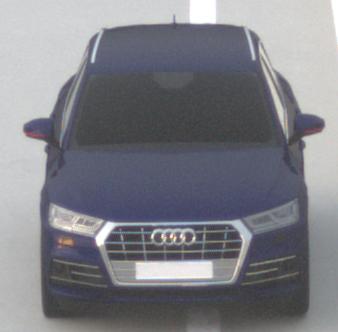
Make: Audi
Model: Q5 45 TFSI
Detailed model: Q5 (FY)
Model produced from: 2019/01
Model produced until: 2019/05
Doors: 5
Color: blue
Road condition: dry road
Daytime: sunrise or sunset
Contrast: low contrast